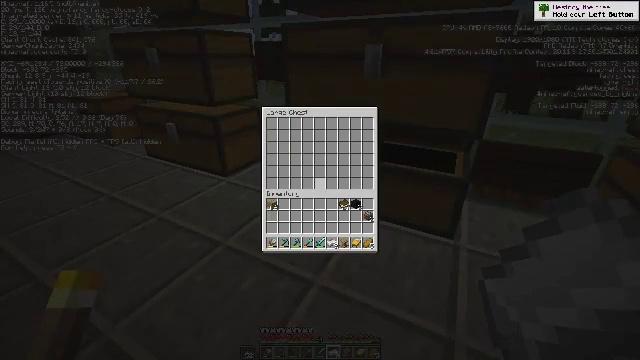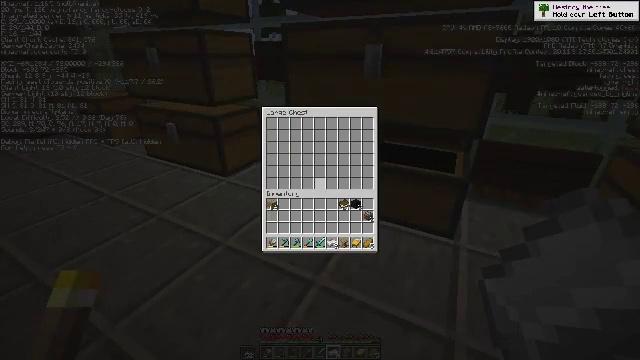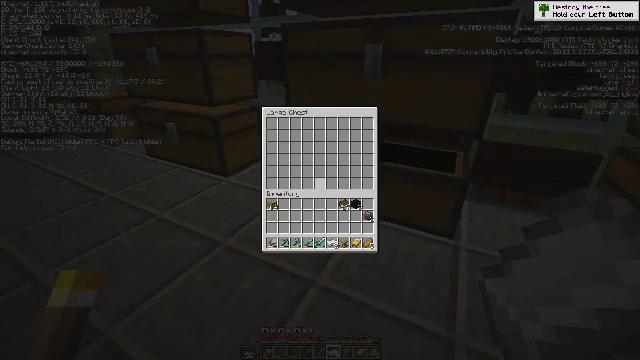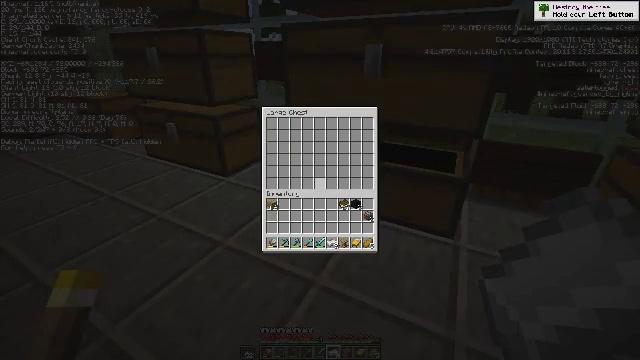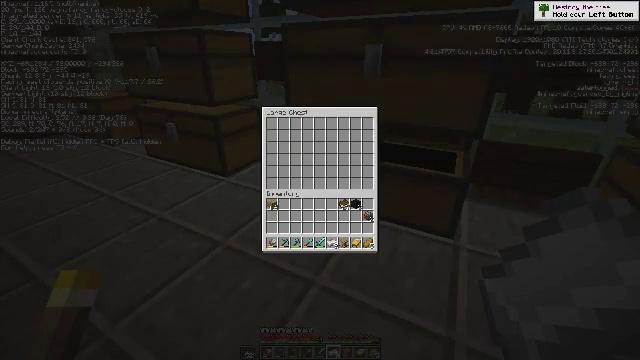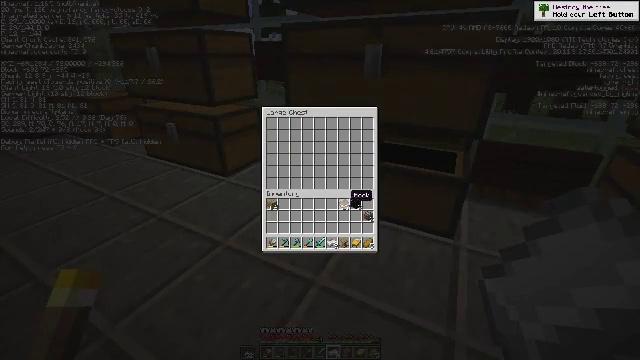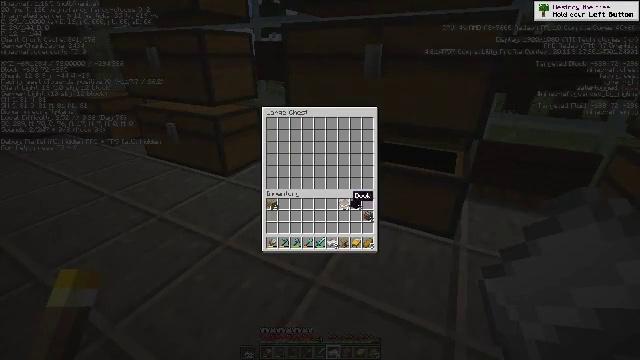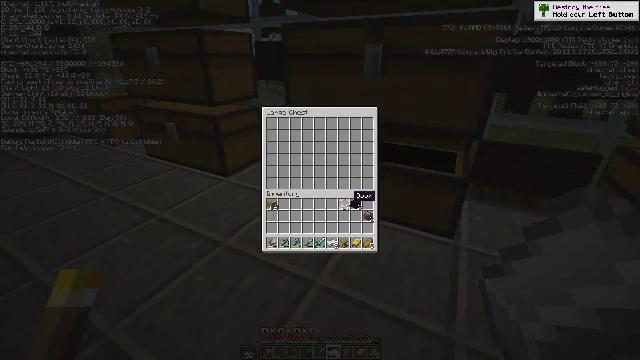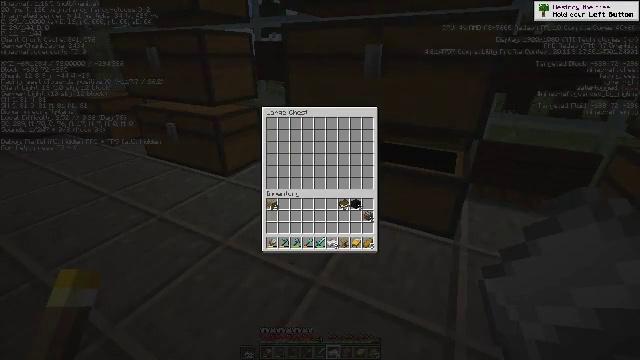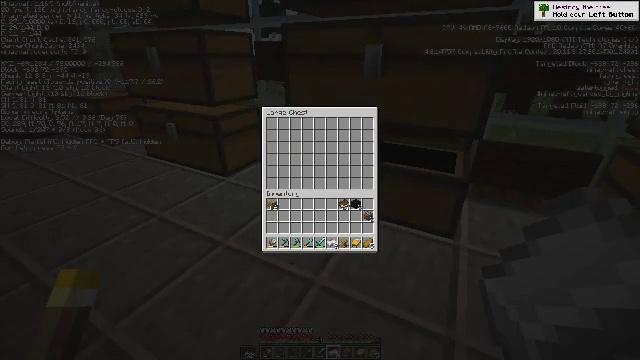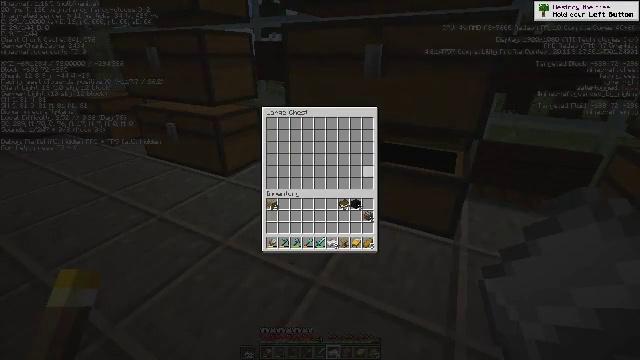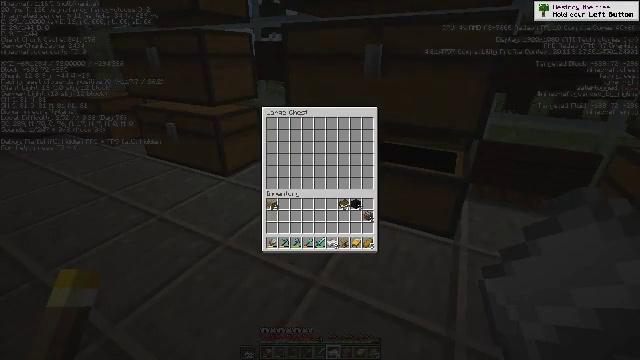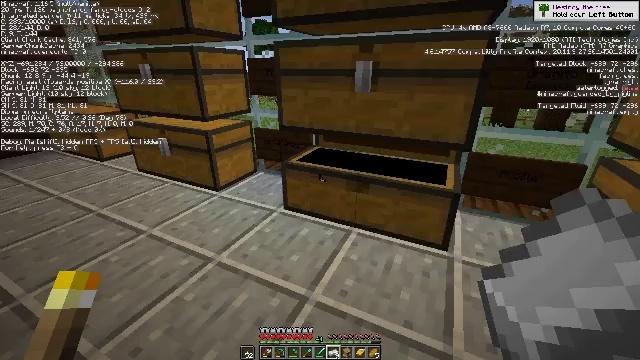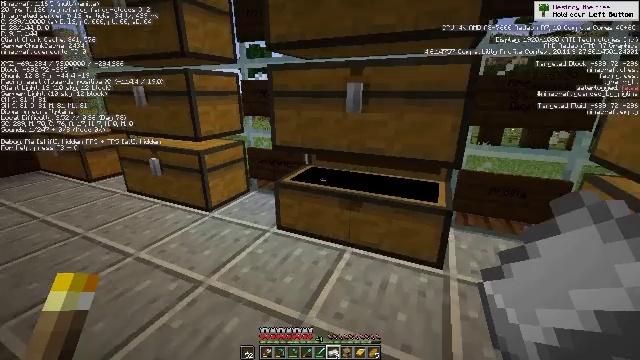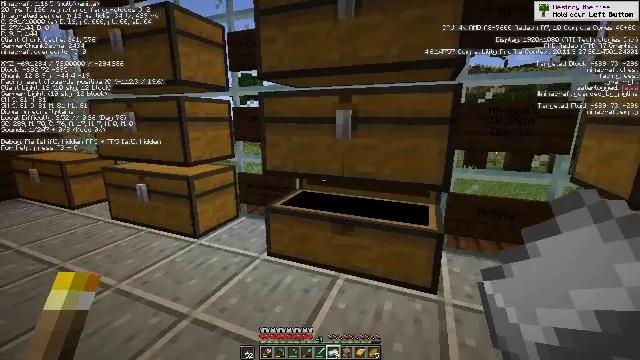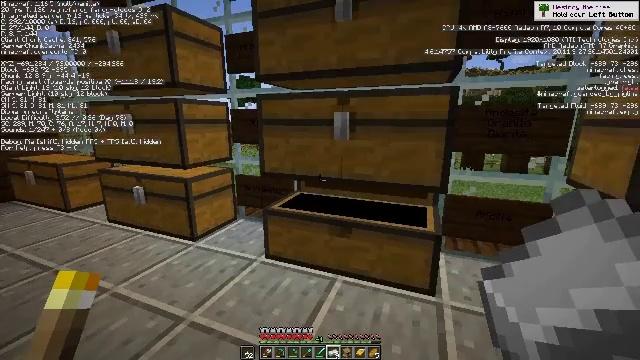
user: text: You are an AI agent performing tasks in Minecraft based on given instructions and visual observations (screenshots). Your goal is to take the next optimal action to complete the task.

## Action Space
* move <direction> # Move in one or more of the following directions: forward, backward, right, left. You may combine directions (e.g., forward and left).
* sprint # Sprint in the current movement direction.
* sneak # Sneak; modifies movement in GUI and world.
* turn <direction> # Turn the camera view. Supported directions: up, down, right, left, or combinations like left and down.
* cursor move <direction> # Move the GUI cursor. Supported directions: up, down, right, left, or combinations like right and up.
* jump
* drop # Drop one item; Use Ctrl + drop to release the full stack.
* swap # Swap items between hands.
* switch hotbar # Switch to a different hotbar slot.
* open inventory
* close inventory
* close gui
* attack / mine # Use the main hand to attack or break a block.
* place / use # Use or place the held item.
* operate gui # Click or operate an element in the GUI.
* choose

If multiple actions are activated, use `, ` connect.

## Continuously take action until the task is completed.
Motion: motion action
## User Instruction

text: Use crafting table to make a black bed.
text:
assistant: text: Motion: no_op
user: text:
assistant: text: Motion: no_op
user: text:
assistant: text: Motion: no_op
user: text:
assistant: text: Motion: turn right and down
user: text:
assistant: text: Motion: turn right and down
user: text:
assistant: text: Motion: no_op
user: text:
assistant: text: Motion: no_op
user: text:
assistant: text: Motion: turn right and up
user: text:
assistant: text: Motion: turn up
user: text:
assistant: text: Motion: turn right and up
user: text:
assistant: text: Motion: turn right and up
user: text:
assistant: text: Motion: turn right and up
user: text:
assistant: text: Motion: turn right and up
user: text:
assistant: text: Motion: turn right and up
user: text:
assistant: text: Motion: no_op
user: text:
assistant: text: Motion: no_op
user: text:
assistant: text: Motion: use / place
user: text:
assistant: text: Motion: use / place
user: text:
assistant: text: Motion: use / place
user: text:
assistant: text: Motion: use / place
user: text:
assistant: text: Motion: no_op
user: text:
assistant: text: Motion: no_op
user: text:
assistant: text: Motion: no_op
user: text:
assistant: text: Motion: no_op
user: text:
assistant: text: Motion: no_op
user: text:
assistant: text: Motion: no_op
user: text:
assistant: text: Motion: no_op
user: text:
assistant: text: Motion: no_op
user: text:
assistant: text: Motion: turn down
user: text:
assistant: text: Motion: turn down